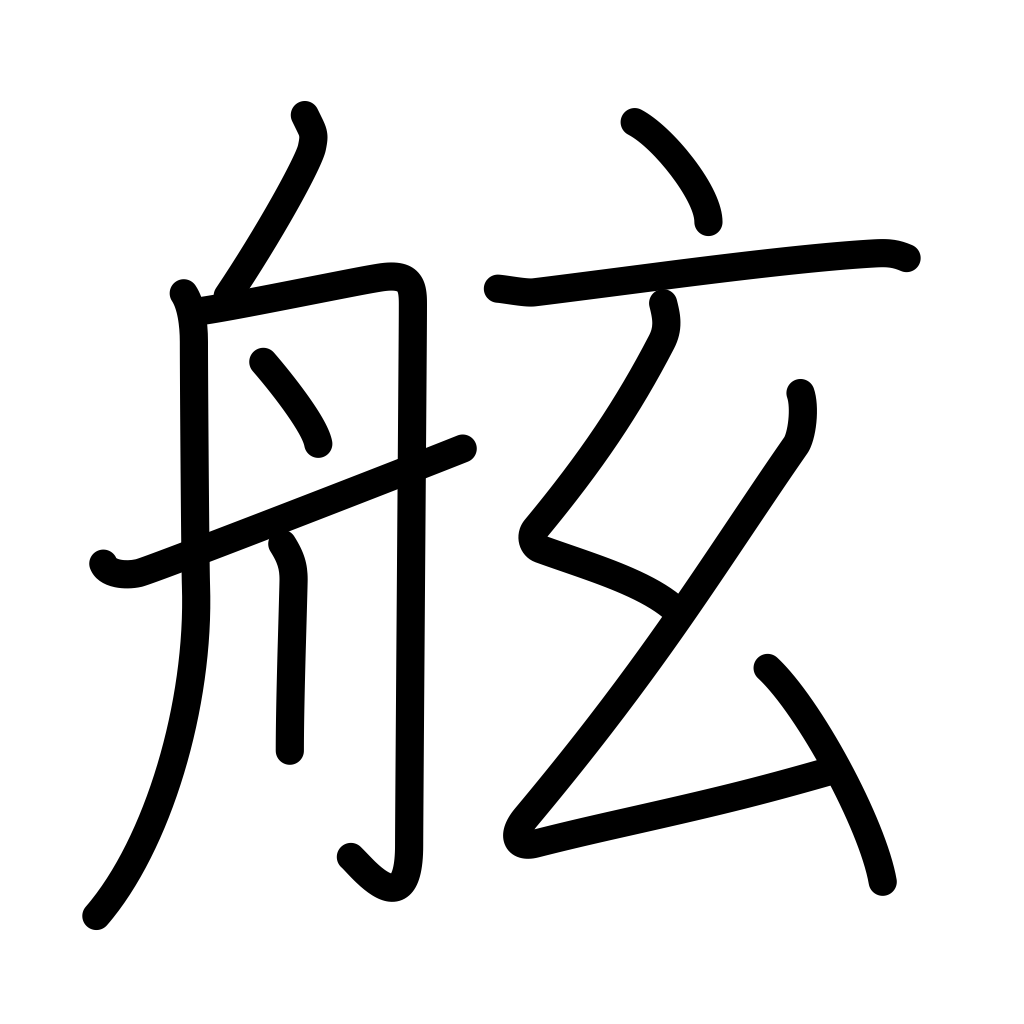
Meaning: gunwale